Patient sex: M
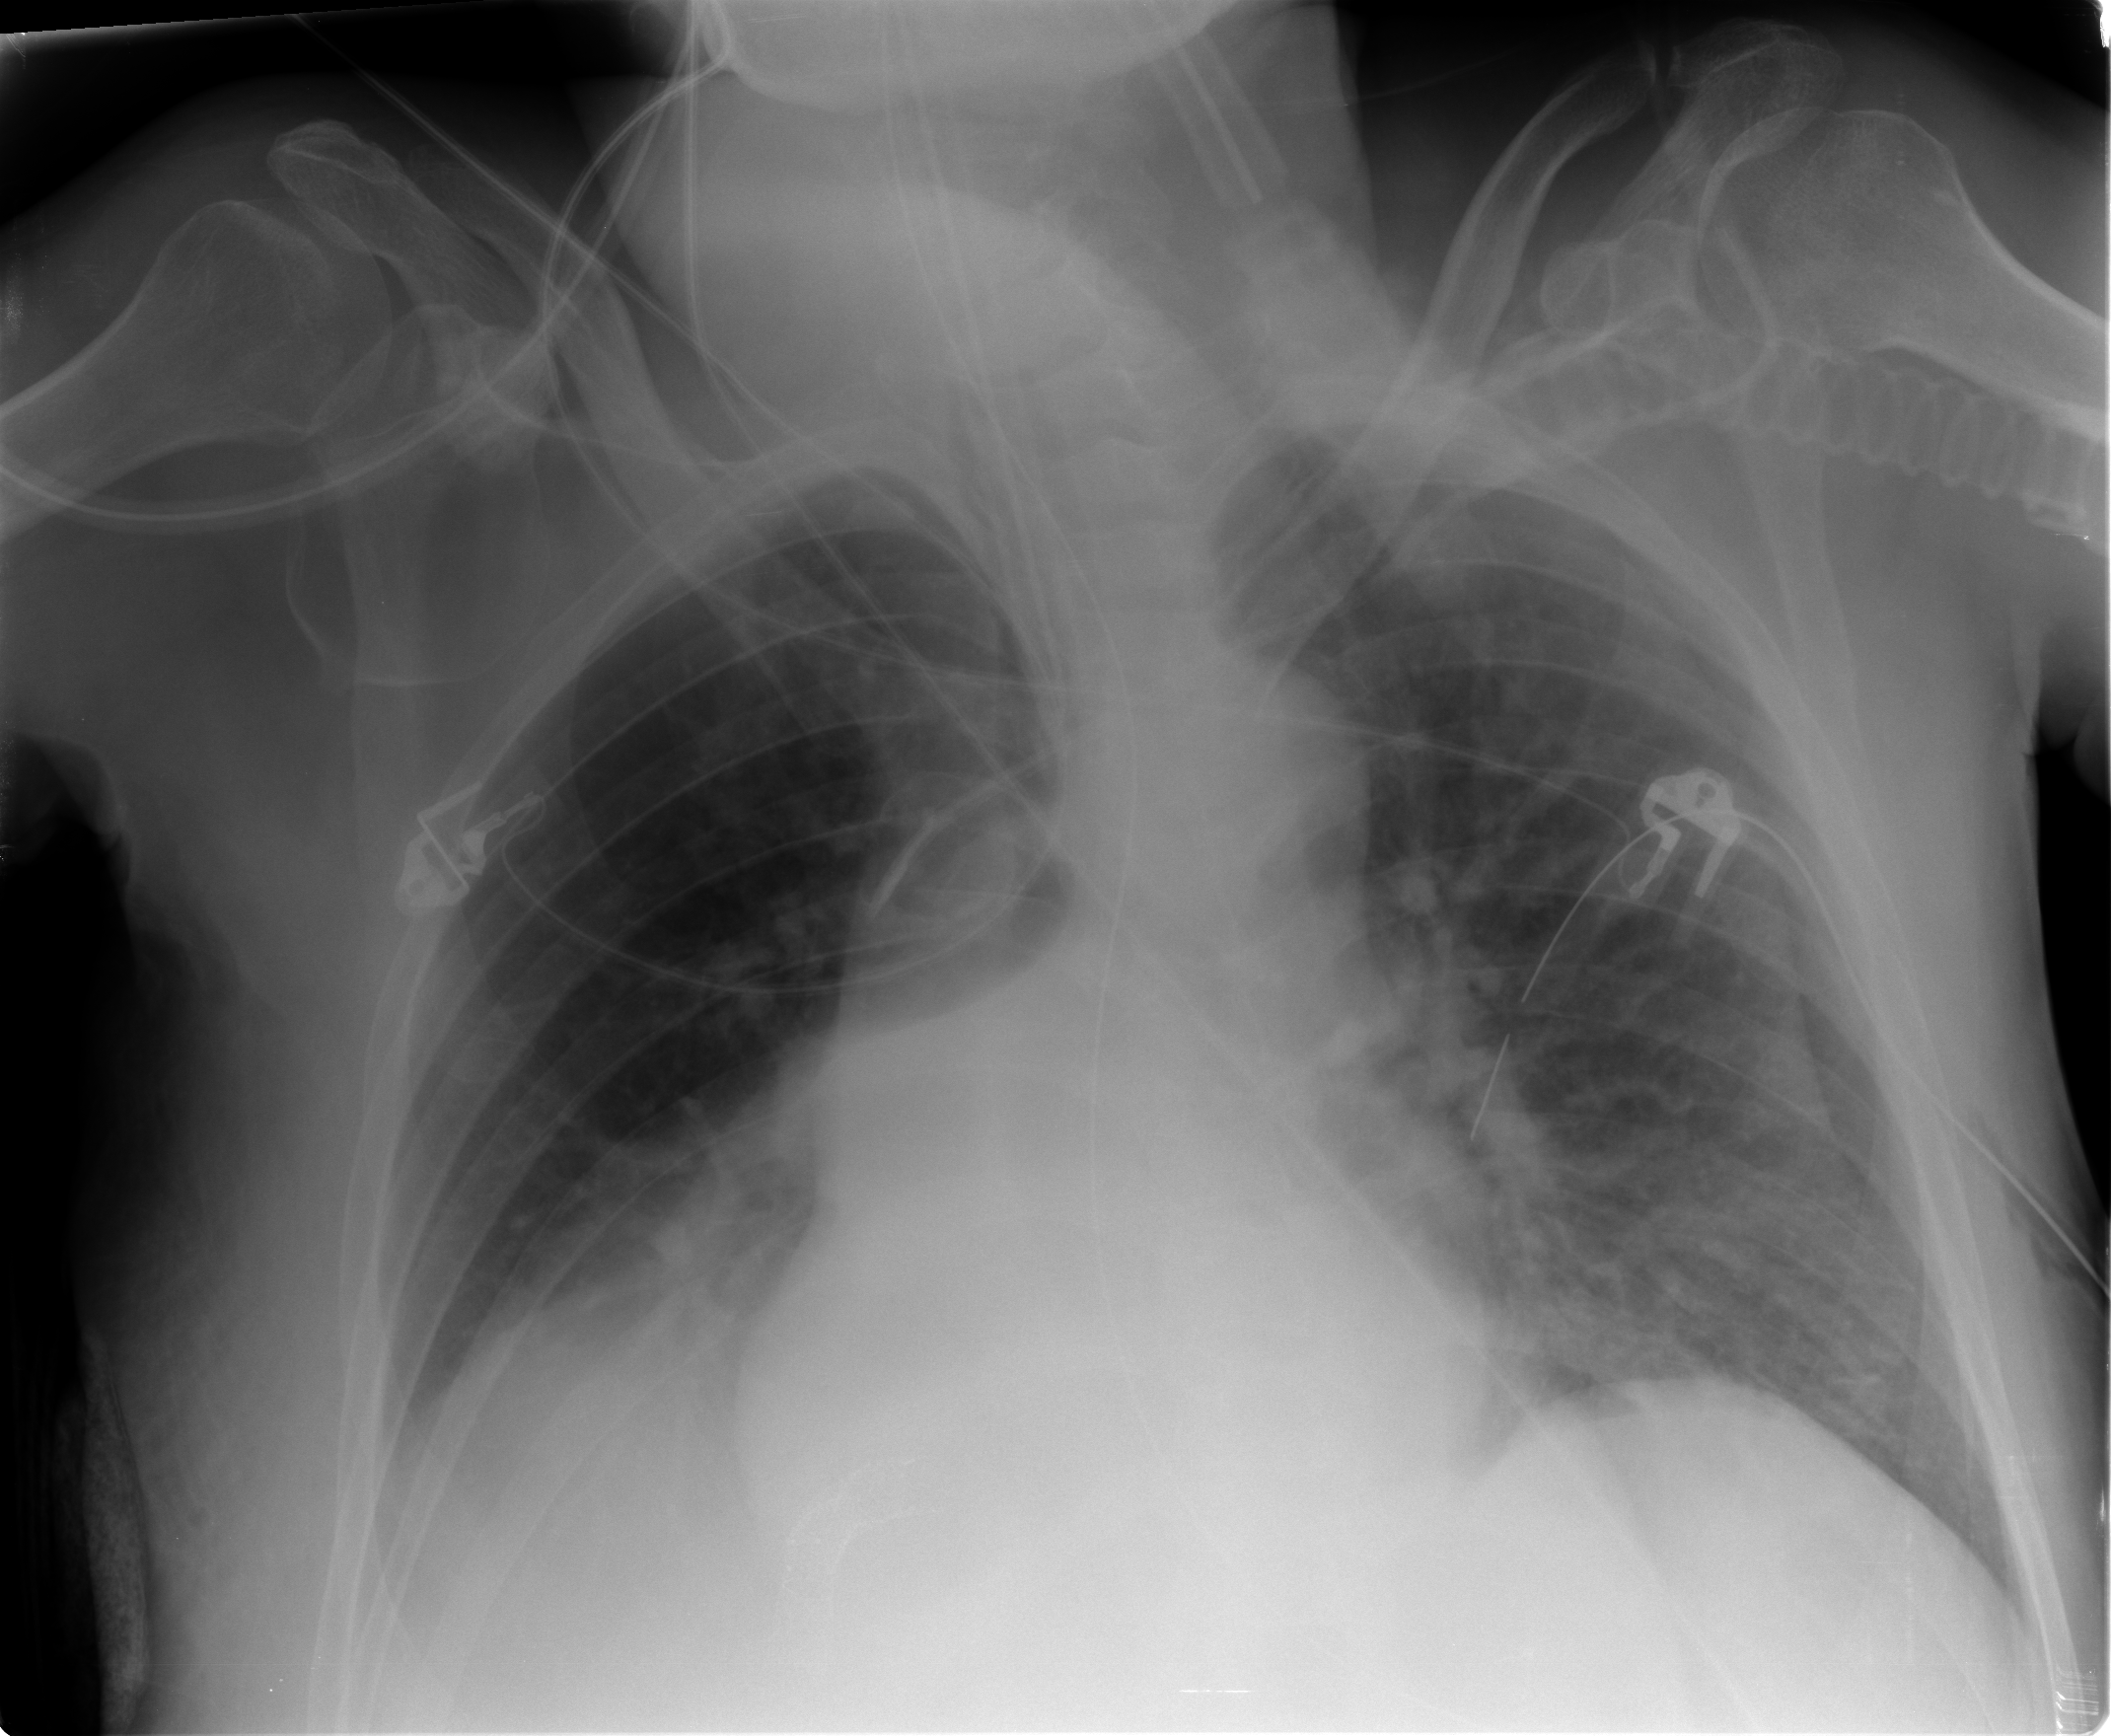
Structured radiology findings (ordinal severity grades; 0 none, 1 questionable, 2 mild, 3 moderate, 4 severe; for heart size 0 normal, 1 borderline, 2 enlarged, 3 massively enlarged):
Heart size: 1
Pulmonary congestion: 0
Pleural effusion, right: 1
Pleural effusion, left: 0
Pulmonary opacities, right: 0
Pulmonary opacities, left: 0
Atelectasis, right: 2
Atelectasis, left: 2